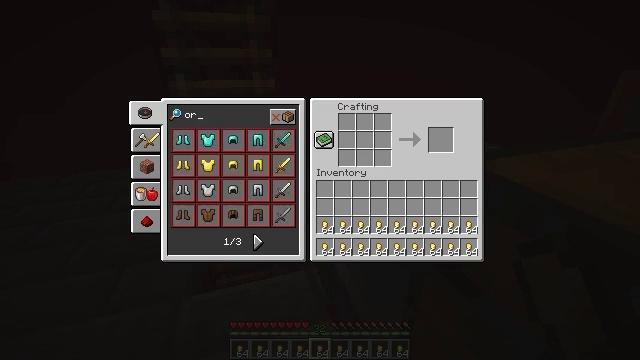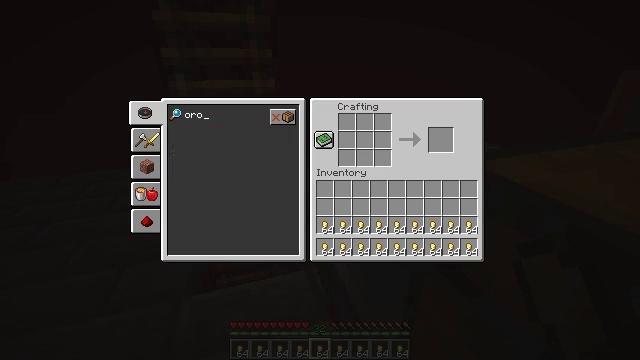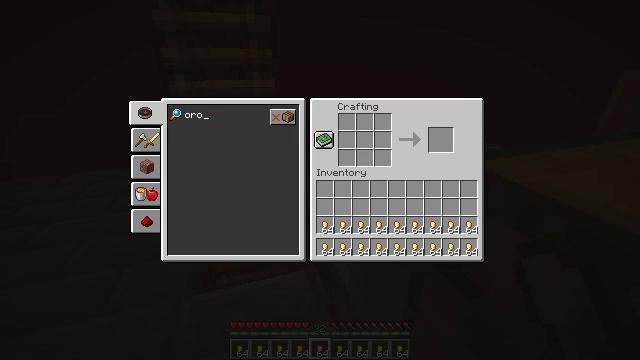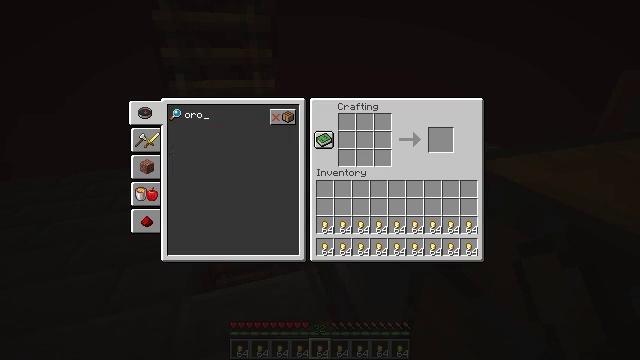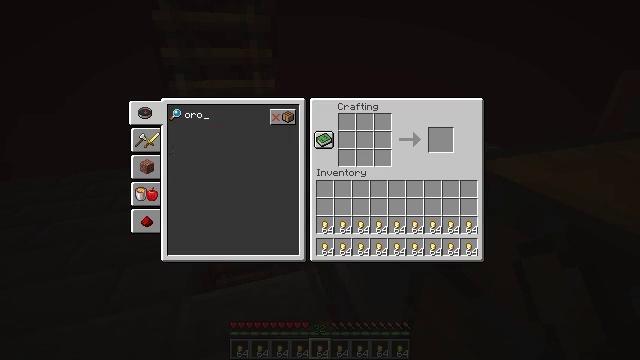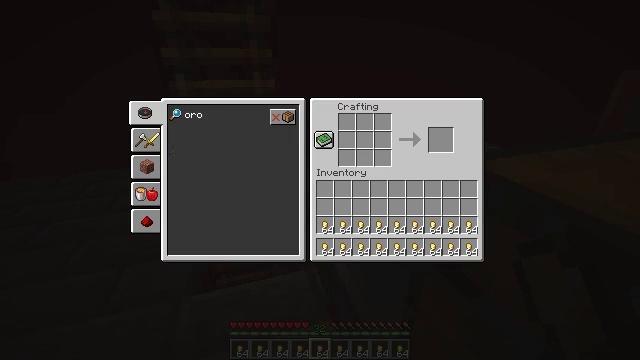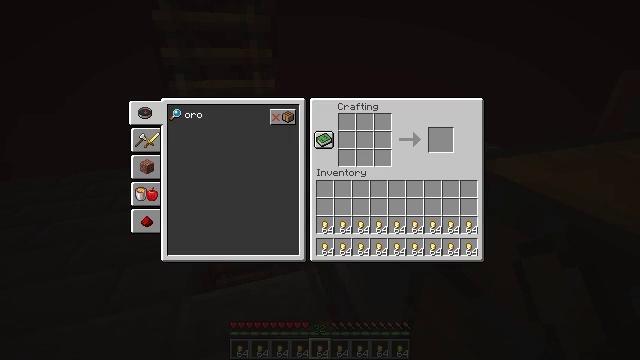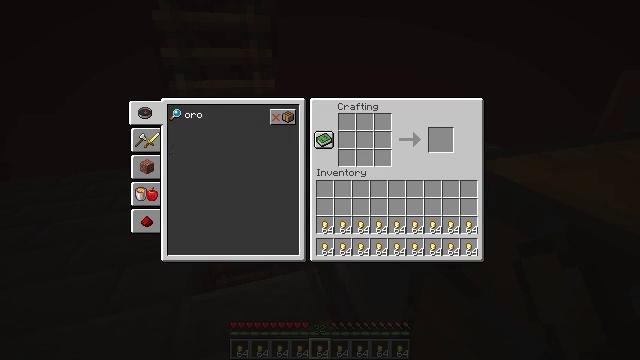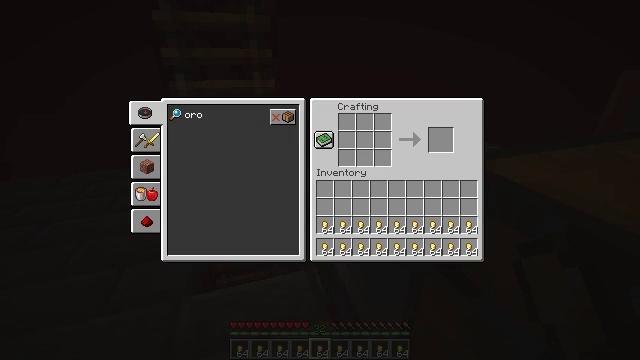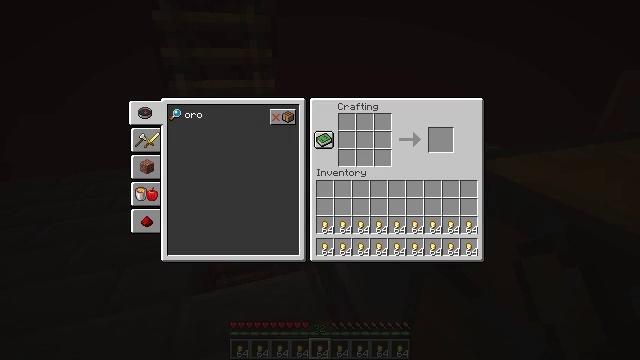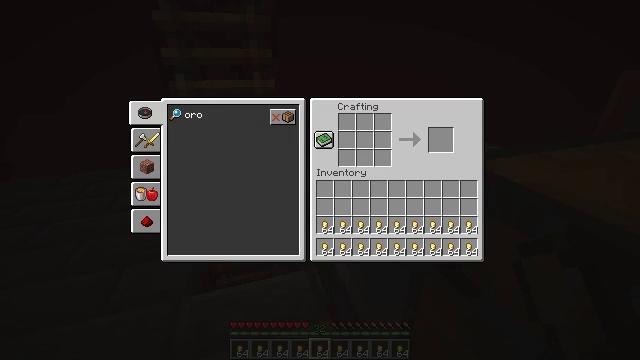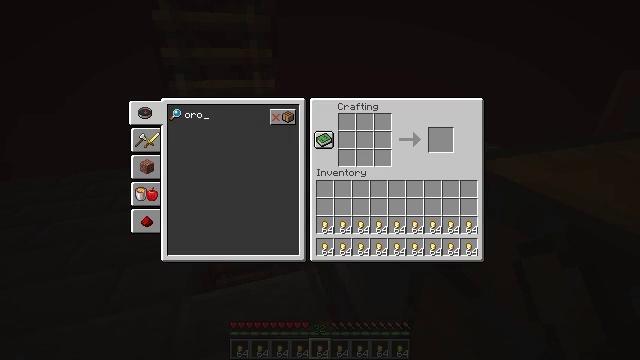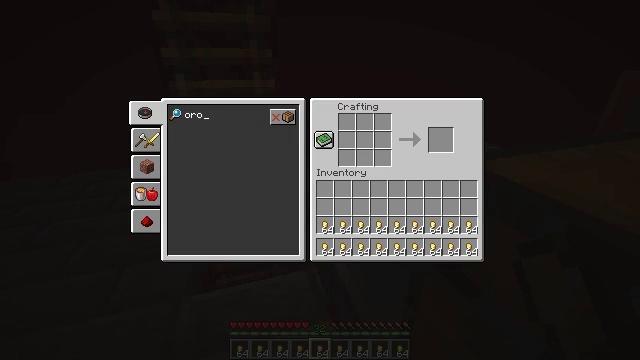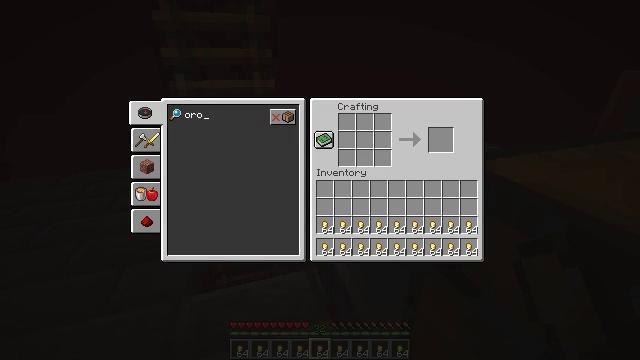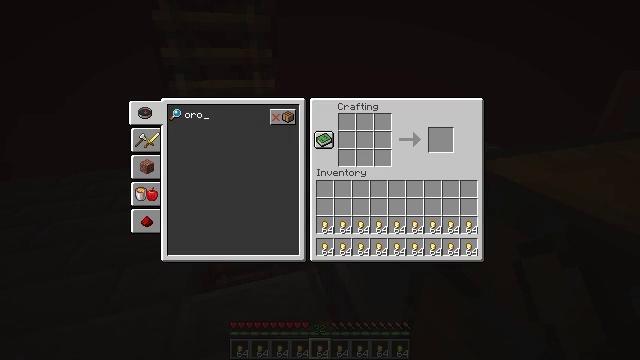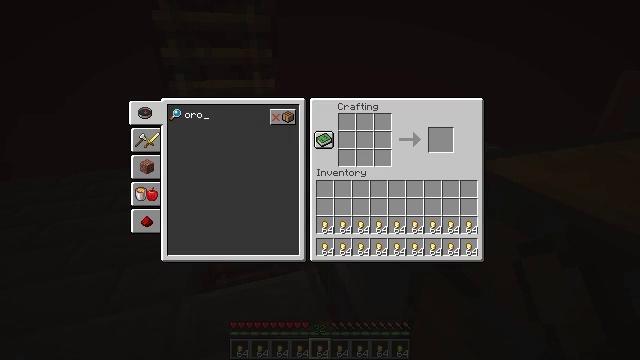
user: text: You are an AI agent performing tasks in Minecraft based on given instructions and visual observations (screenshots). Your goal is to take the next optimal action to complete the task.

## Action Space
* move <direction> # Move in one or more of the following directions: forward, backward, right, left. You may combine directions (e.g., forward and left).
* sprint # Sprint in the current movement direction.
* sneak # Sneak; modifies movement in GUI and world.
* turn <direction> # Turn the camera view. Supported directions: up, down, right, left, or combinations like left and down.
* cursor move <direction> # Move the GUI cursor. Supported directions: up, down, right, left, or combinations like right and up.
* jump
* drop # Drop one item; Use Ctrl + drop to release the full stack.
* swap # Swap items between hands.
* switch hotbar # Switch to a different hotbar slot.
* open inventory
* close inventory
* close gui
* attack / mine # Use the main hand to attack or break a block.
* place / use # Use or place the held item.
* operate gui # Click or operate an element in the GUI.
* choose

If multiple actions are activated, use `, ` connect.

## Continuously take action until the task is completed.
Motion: motion action
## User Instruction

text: Craft a gold ingot.
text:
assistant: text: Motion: no_op
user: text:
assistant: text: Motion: no_op
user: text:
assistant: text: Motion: no_op
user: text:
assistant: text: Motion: no_op
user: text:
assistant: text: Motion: no_op
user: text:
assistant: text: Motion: no_op
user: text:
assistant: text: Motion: no_op
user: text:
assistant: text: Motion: no_op
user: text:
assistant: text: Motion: no_op
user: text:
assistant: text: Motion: no_op
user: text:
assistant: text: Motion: no_op
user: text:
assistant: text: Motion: no_op
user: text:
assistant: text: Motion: no_op
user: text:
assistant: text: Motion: no_op
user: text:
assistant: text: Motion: no_op
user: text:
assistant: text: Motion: no_op
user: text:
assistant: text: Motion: no_op
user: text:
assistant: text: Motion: no_op
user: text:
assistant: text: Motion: no_op
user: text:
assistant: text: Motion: no_op
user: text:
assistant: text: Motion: no_op
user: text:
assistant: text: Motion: no_op
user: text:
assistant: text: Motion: no_op
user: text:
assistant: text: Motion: no_op
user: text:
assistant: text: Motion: no_op
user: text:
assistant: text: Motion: no_op
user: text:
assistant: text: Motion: no_op
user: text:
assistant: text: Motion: no_op
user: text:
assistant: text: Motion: no_op
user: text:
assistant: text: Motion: no_op